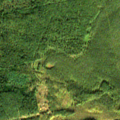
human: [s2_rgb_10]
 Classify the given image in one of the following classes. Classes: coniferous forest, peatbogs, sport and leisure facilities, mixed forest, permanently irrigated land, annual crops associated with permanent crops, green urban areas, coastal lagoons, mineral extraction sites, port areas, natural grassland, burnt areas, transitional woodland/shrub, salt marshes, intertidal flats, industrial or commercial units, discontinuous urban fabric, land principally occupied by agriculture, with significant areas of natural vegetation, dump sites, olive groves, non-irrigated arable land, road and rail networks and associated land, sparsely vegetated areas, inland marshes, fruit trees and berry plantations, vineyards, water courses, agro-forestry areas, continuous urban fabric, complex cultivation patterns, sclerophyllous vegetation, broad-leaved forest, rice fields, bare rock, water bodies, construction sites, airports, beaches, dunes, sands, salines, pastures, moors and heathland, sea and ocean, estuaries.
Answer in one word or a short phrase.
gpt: broad-leaved forest, coniferous forest